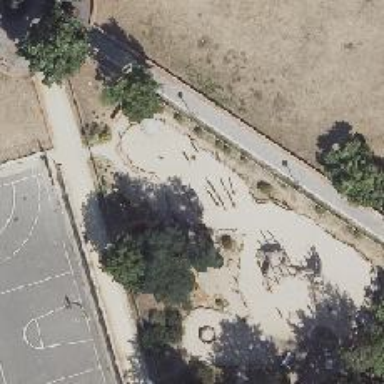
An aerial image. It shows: Playground featuring slide.